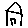
Label: house